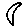
Label: moon